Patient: sex F, age 56
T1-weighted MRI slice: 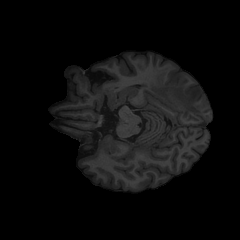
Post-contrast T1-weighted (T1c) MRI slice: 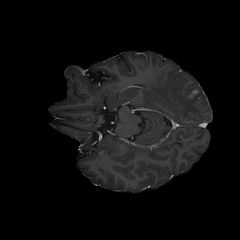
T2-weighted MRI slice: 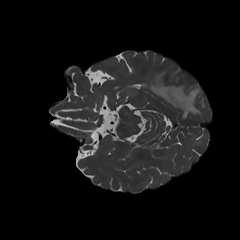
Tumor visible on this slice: yes
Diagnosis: Glioblastoma, IDH-wildtype
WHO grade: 4